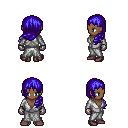
a pixel art fantasy rpg character, female body template, human, dark skin, white robe, metal pants, blue left-swept hairstyle, metal gloves, maroon shoes, four views (front, back, left, right), 2x2 character sprite sheet, small pixel art, hard edges, no anti-aliasing